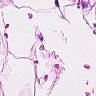
Metastatic tissue present: no